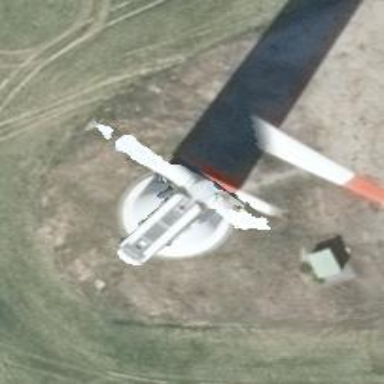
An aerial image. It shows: Wind power generator.